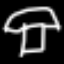
Label: mushroom